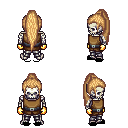
a pixel art fantasy rpg character, male body template, skeleton, leather chest armor, metal pants, light blonde extra-long topknot hairstyle, gold gloves, black slippers, four views (front, back, left, right), 2x2 character sprite sheet, small pixel art, hard edges, no anti-aliasing